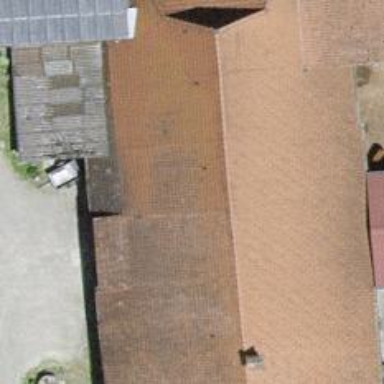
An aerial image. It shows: Farm building.